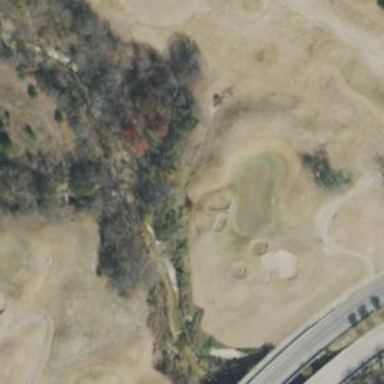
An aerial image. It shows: Golf hole.